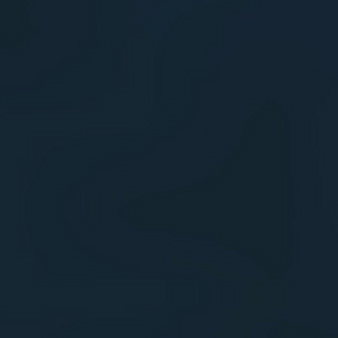
Label: other